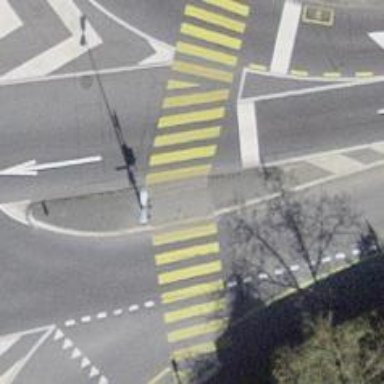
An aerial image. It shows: Road crossing with traffic signals.